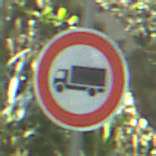
Verkehrszeichen: VerbotFuerKraftfahrzeugeUeberDreiKommaFuenfTonnen
Umgebung: Outdoor, Nature
Tageszeit: Midday
Wetter: Clear
Licht: Natural
Jahreszeit: NotSpecified
Kontrast: LowContrast